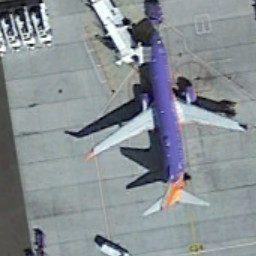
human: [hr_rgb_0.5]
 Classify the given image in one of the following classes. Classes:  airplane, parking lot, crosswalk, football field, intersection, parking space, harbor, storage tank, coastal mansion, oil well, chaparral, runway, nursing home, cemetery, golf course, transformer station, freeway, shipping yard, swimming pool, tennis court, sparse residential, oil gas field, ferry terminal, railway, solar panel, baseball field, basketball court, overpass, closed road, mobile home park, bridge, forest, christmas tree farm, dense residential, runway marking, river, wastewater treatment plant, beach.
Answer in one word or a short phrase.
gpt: airplane